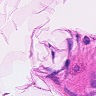
Metastatic tissue present: no